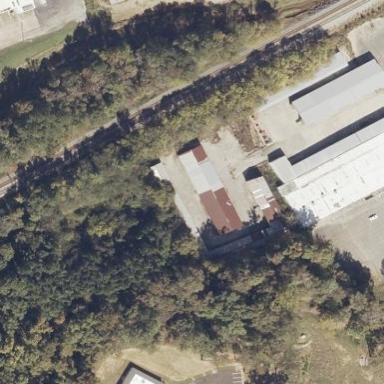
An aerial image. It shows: View of roof of building.